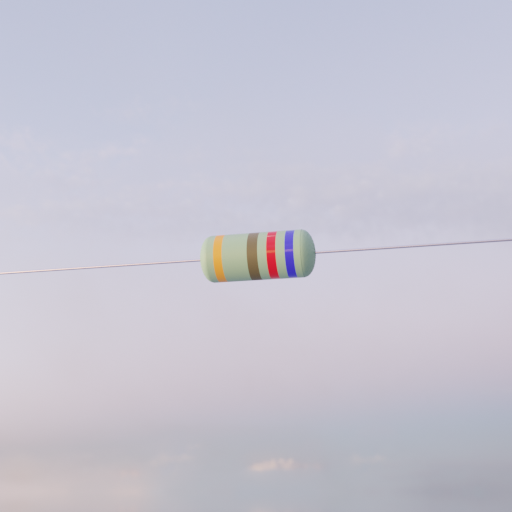
Resistor colour bands (in order): orange, brown, red, blue